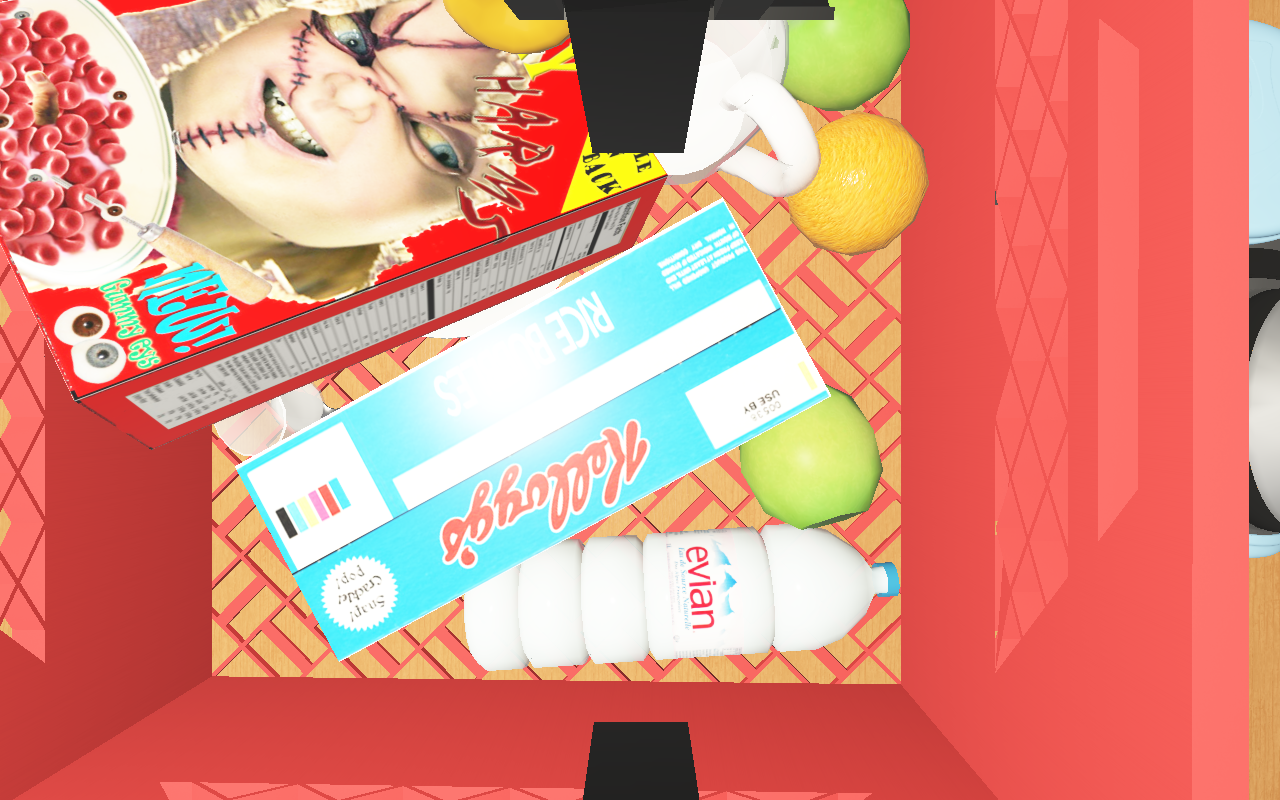
Objects in the scene:
carafe
water bottle
apple
apple
orange
orange
plate
glass
wineglass
jam jar
biscuit box